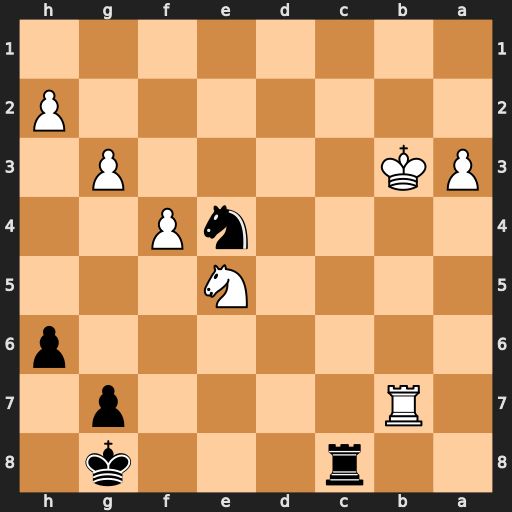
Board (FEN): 2r3k1/1R4p1/7p/4N3/4nP2/PK4P1/7P/8
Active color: b
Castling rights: -
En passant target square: -
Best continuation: Nc5+ Kb4 Nxb7